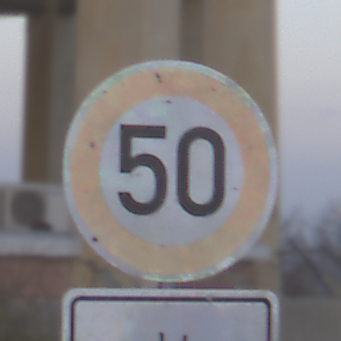
Verkehrszeichen: Geschwindigkeit50
Zusatzzeichen unten: ZeitangabenMitBeschraenkungAufWochentage1
Umgebung: Outdoor, Suburban
Tageszeit: SunriseSunset
Wetter: Clear
Licht: Natural
Jahreszeit: NotSpecified
Kontrast: LowContrast